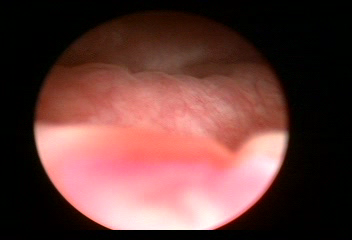
Modality: WLC
Class: Normal mucosa
Bladder cancer association: No